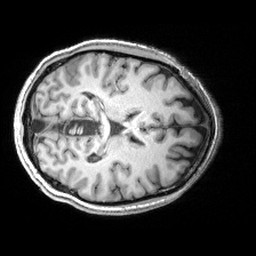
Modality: T1w
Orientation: axial
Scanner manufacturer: siemens
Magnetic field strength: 3 T
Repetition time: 2.53 s
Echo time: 0.00299 s